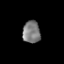
Tissue: prostate
Cell type: T cells
Senescence score: 0.333
Nuclear area (px): 383
Mean DAPI intensity: 124.209